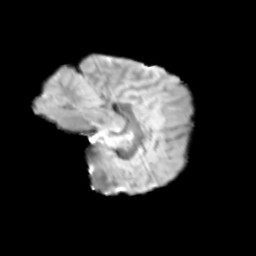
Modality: T2w
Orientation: sagittal
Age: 10
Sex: female
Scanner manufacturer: siemens
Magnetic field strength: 3 T
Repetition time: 3.8 s
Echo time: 0.07 s